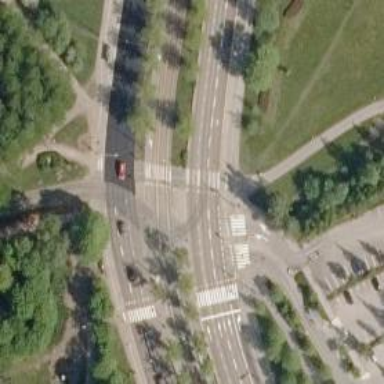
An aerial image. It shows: Asphalt surface with embedded tram rails.